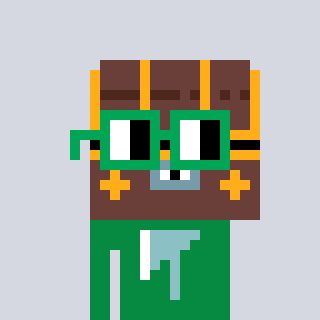
a pixel art character with square green glasses, a treasure chest-shaped head and a green-colored body on a cool background